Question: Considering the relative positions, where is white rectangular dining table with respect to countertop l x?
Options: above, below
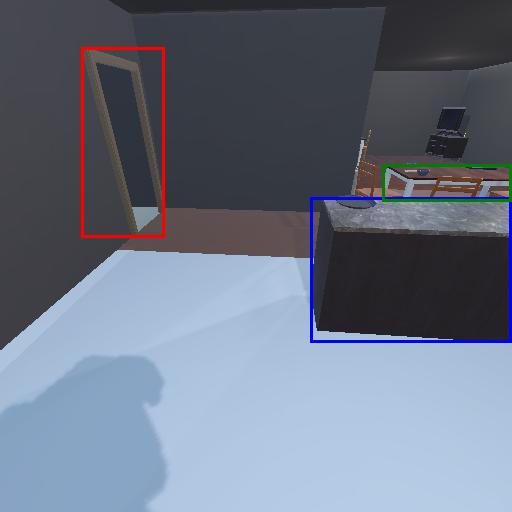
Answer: above